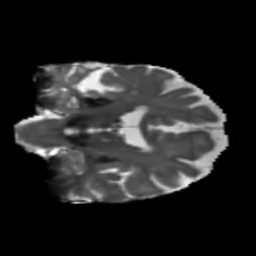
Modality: T2w
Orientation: coronal
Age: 73
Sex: female
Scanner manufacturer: siemens
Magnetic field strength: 3 T
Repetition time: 5.47 s
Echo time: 0.0854 s